Brain MRI, t1w sequence, axial 2D slice.
Patient: age 18, sex M, weight 78 kg, height 1.78 m
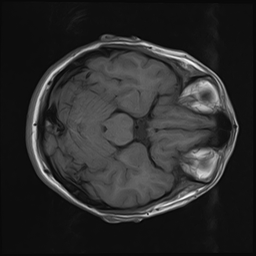